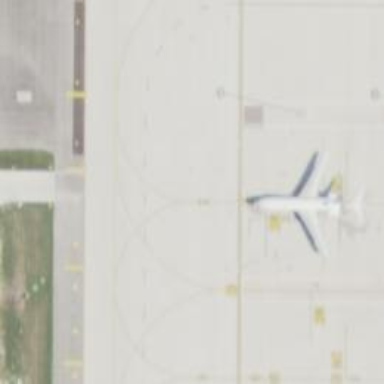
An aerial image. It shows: Image of taxiway at airport.